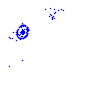
Particle: pion